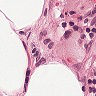
Metastatic tissue present: no